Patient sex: F
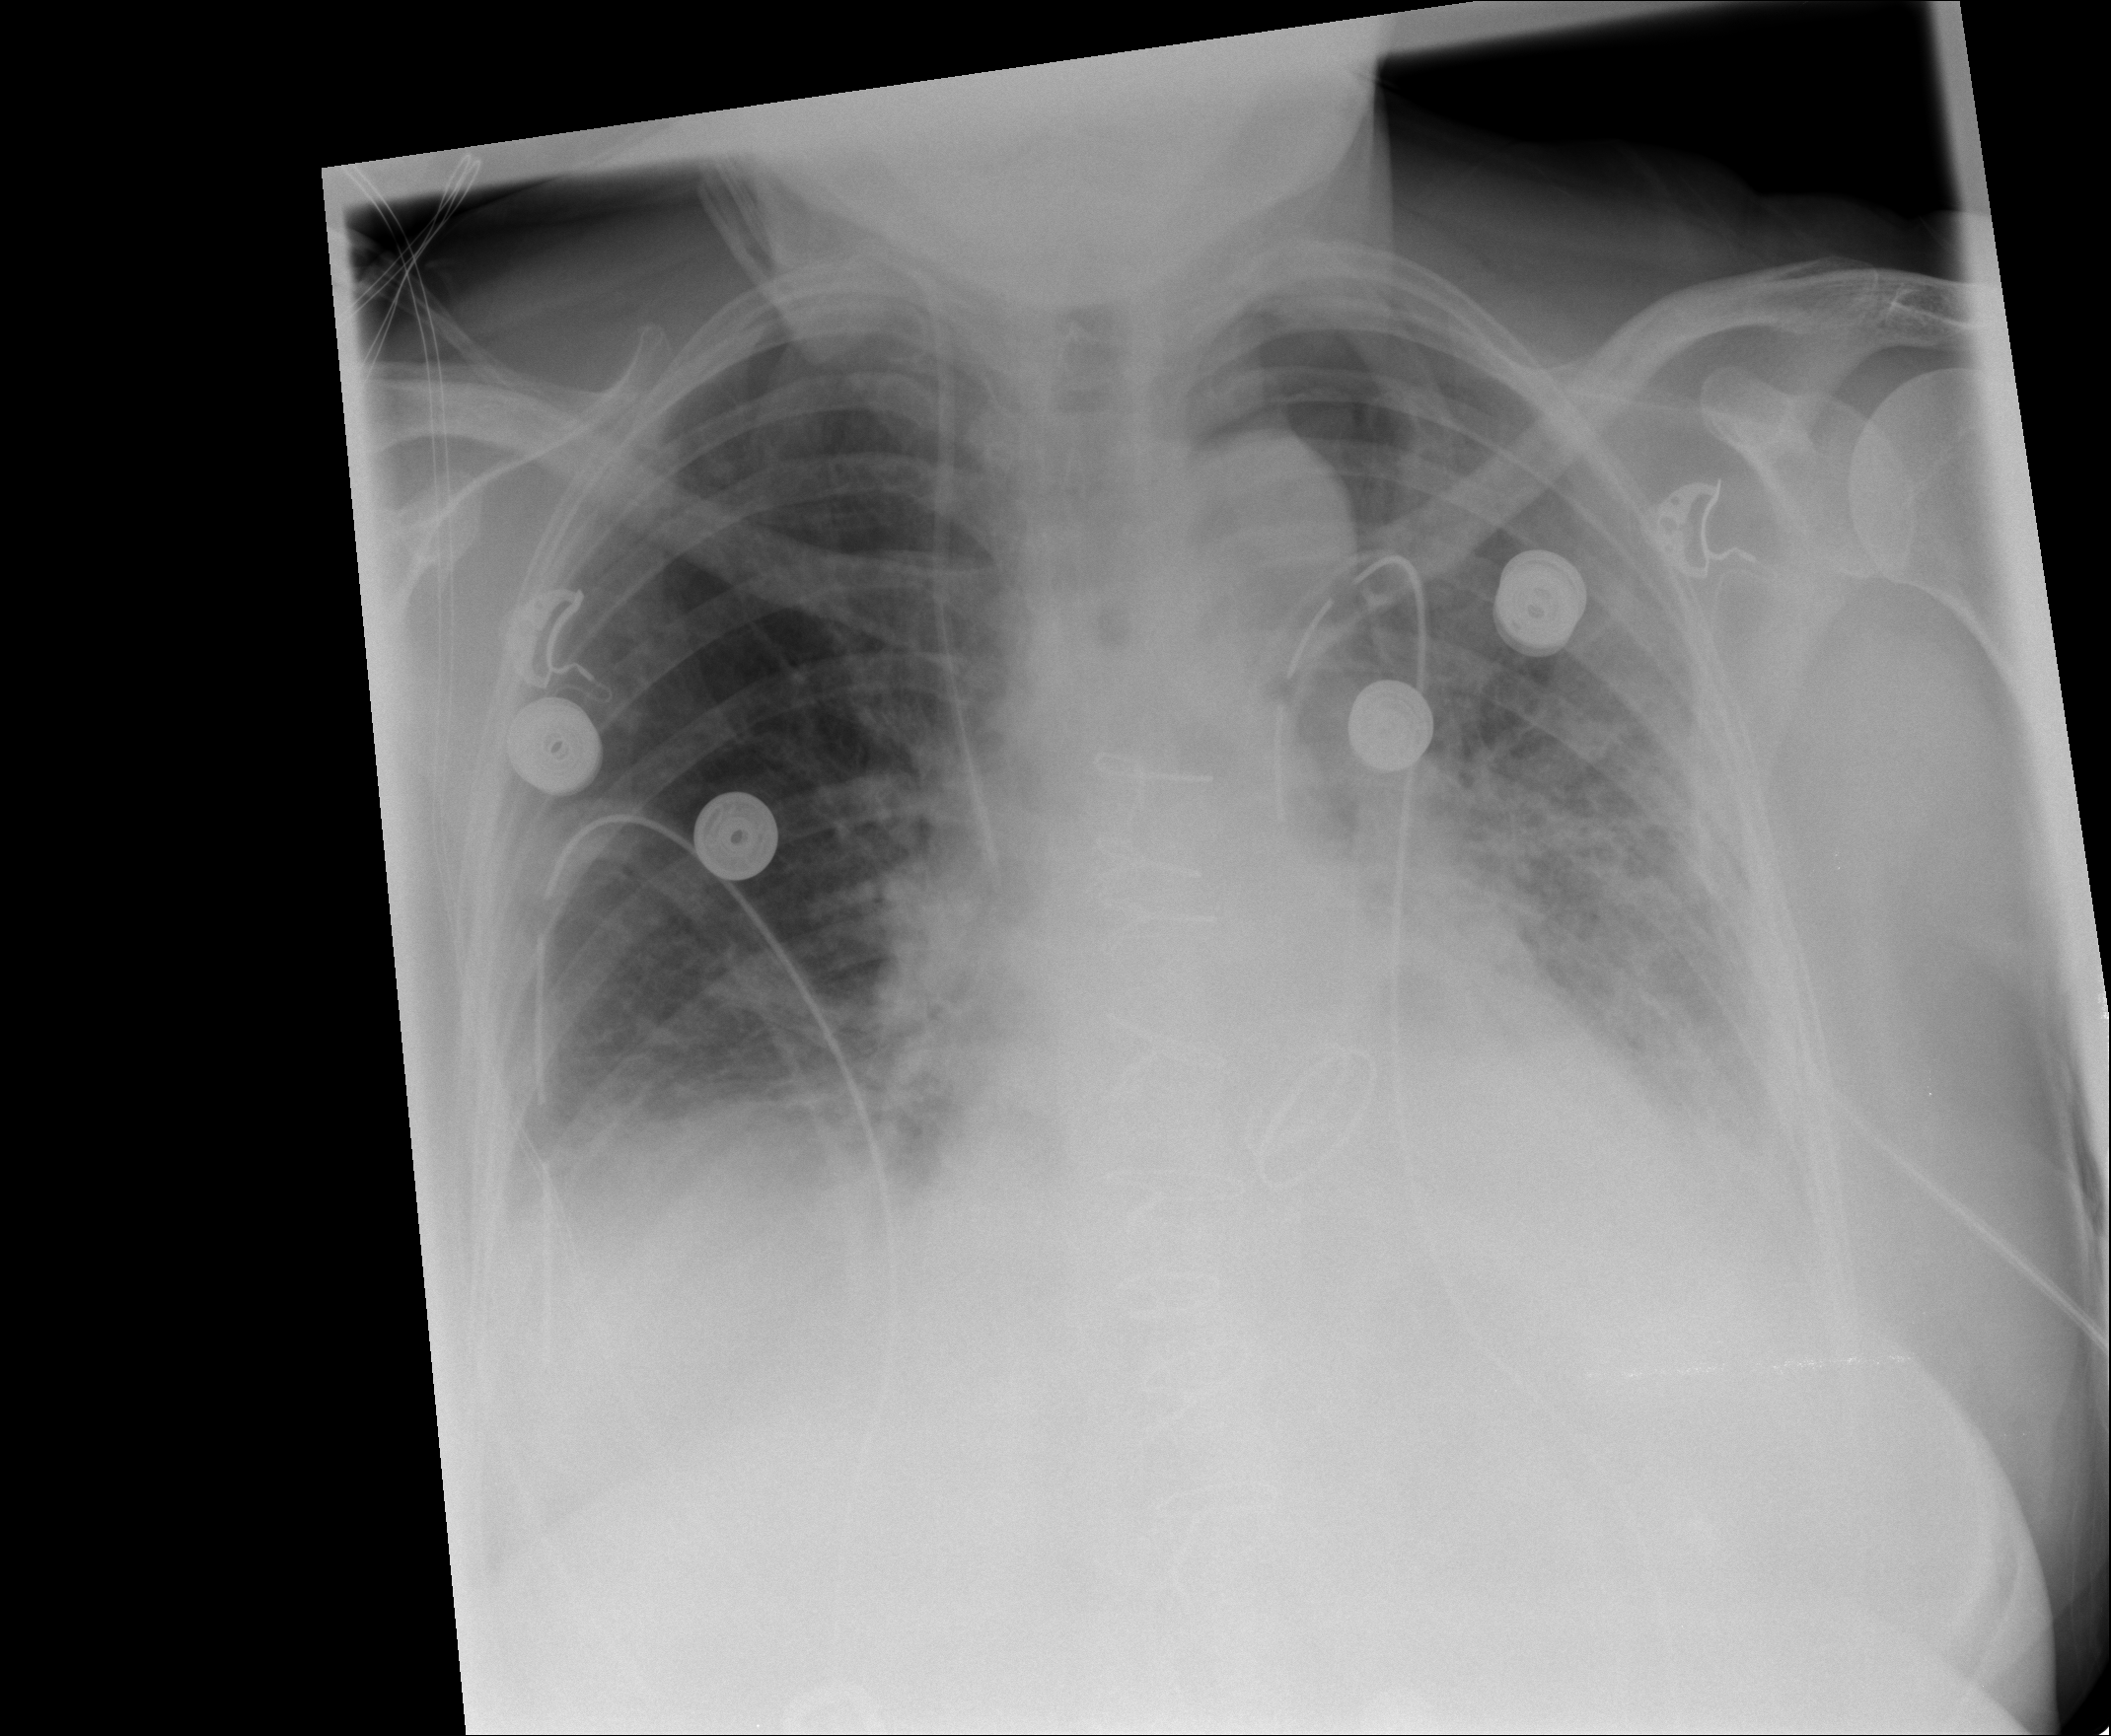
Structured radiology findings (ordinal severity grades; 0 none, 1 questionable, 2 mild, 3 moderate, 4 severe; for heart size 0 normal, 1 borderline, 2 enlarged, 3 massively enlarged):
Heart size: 2
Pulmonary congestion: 2
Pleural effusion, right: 2
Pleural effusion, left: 2
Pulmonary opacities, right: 0
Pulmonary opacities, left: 2
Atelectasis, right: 2
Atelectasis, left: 3